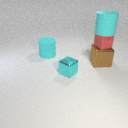
large brown metal cube below small red rubber cube